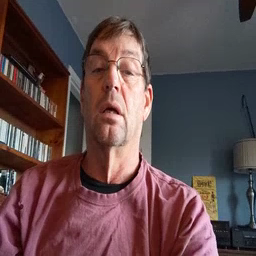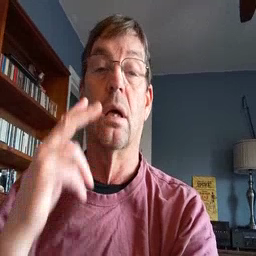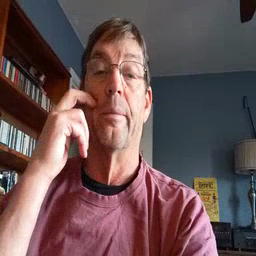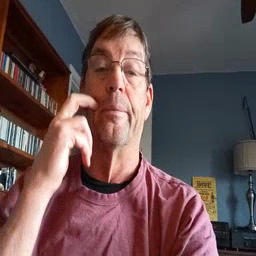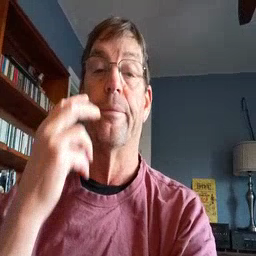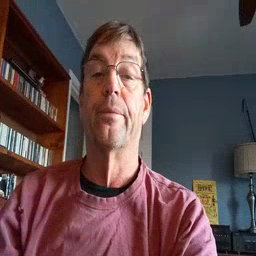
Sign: gum